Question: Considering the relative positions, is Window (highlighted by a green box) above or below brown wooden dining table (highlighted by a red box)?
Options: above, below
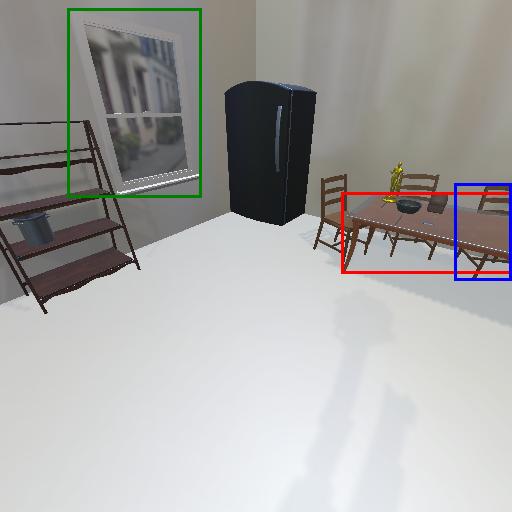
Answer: above